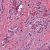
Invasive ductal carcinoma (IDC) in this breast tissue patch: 1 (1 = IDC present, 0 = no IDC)